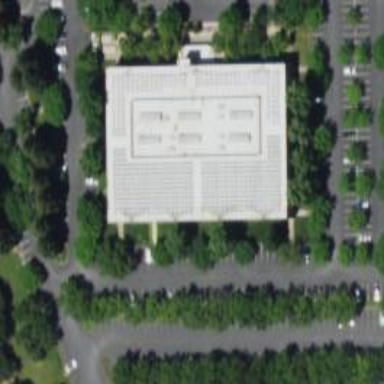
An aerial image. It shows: Commercial building.